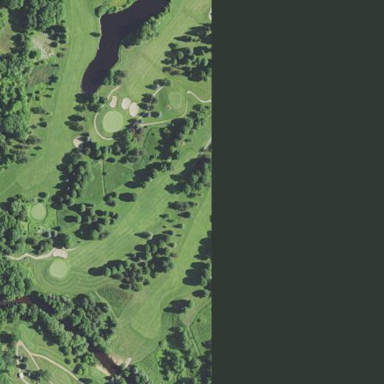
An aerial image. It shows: Golf course.